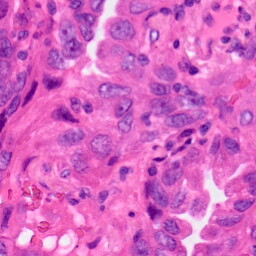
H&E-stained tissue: Lung